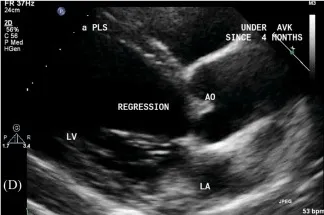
Parasternal short-axis view.
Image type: radiology (ultrasound)